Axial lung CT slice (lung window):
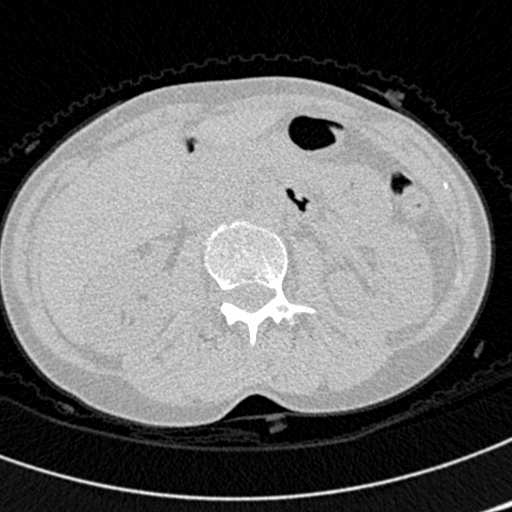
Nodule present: no